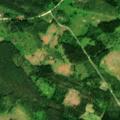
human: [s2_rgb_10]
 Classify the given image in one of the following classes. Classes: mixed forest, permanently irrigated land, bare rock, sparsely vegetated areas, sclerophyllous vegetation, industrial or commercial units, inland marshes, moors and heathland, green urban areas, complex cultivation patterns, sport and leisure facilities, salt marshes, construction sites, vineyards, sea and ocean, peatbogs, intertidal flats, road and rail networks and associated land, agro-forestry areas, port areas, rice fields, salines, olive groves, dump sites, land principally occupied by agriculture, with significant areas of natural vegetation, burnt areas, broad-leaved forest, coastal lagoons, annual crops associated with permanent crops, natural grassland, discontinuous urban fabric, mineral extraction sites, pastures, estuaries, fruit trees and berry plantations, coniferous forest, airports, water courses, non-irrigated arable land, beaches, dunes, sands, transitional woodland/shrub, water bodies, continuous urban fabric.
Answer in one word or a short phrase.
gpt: coniferous forest, mixed forest, transitional woodland/shrub